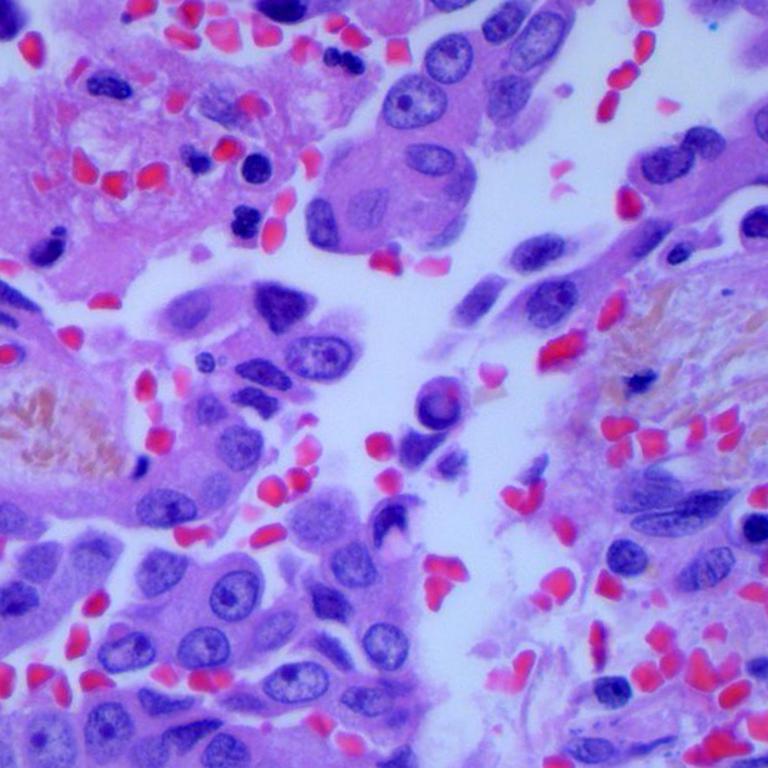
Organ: lung
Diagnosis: adenocarcinomas